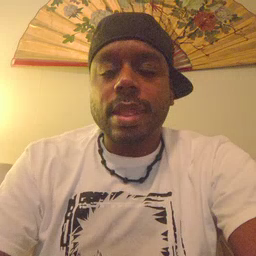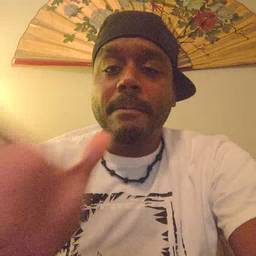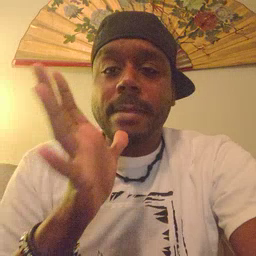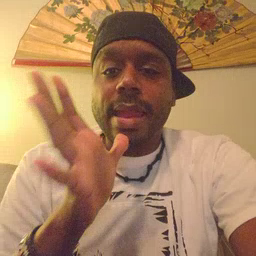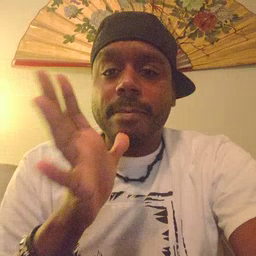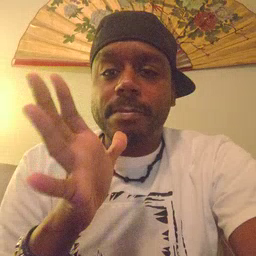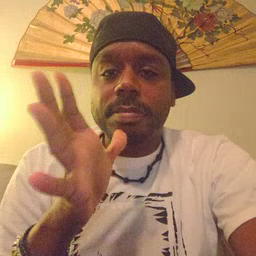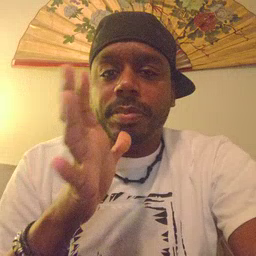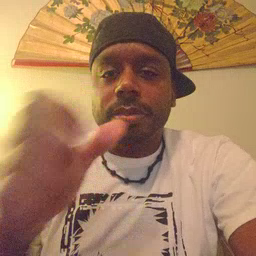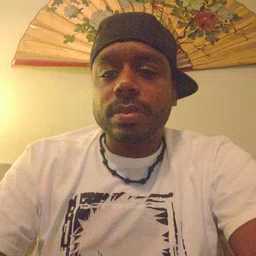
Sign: mom